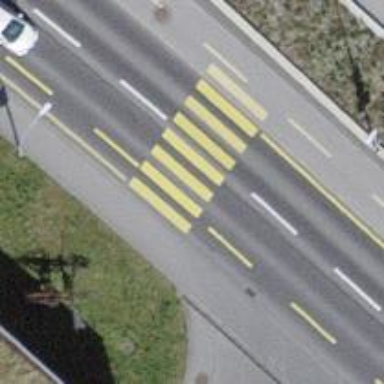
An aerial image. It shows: Uncontrolled zebra crossing with notable zebra markings.